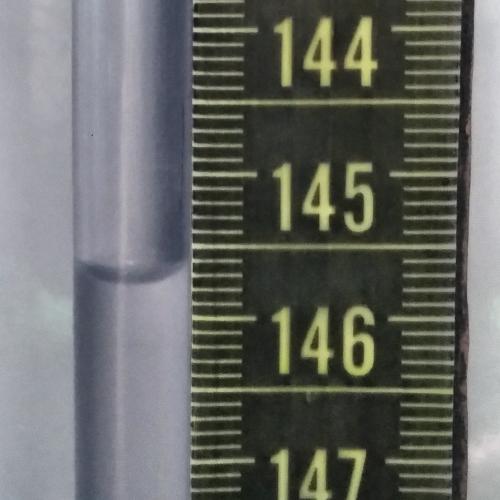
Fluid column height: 145.7 cm